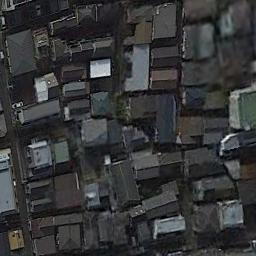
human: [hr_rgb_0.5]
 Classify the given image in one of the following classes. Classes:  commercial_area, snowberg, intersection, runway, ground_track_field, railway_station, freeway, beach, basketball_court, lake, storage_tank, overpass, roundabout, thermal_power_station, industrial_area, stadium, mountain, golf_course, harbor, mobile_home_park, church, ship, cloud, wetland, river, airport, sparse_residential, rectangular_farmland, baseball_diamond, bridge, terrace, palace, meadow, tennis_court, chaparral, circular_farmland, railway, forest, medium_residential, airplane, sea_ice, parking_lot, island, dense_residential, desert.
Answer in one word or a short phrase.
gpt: dense_residential